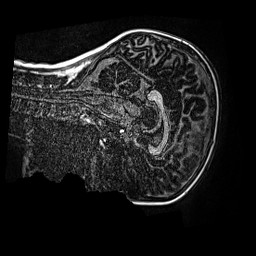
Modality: MP2RAGE
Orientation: sagittal
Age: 10
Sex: male
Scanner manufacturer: siemens
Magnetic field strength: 3 T
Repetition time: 4 s
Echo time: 0.00299 s